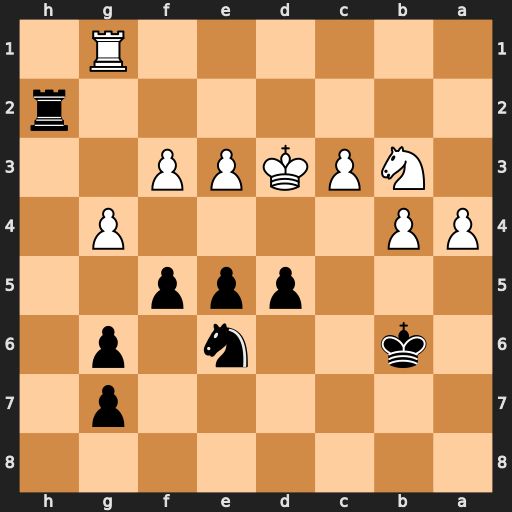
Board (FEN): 8/6p1/1k2n1p1/3ppp2/PP4P1/1NPKPP2/7r/6R1
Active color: b
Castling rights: -
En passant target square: -
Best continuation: e4+ fxe4 fxe4#